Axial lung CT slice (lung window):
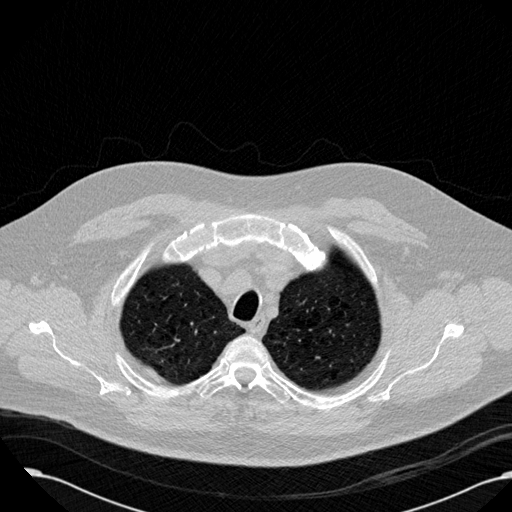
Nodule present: no